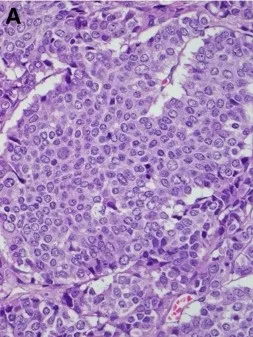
Sections contain a circumscribed high-grade neuroendocrine neoplasm with variable morphology, including areas of small monotonous cells with abundant eosinophilic or clear cytoplasm arranged in nests, cords, and trabeculae. Magnification 400 x.
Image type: pathology (h&e)